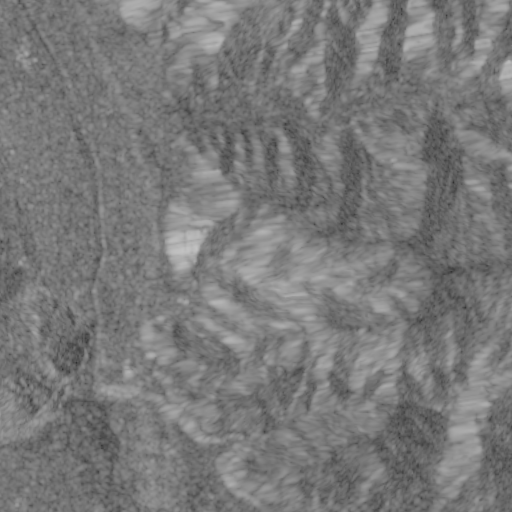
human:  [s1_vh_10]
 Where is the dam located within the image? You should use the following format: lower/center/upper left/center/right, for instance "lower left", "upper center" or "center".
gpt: The dam is located in the lower left of the image.
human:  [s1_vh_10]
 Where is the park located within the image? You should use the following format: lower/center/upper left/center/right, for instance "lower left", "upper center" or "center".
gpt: The park is located in the upper left of the image.
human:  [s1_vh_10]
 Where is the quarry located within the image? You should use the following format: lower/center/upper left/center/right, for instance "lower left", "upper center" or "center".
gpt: The quarry is located in the lower center of the image.
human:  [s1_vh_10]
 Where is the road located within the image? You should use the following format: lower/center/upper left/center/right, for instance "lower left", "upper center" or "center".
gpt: There is no road in the image.

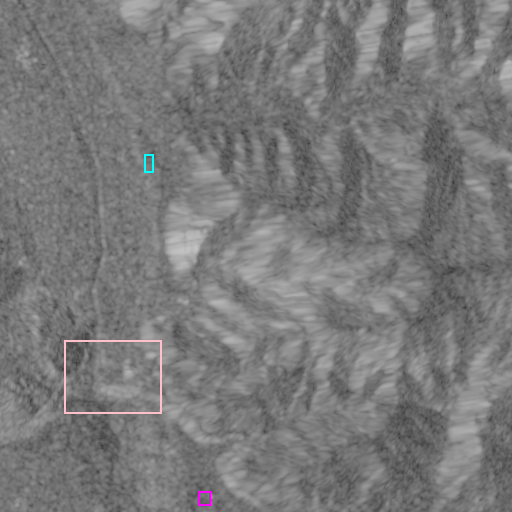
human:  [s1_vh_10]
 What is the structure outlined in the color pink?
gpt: The structure outlined in pink is a dam.
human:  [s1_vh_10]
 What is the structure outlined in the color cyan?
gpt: The structure outlined in cyan is a park.
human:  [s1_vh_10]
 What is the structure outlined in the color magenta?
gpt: The structure outlined in magenta is a quarry.
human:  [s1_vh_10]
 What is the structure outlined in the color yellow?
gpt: There is no yellow outline.